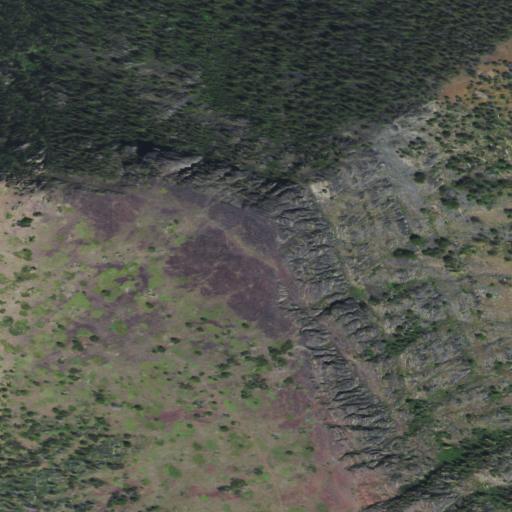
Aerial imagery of mountain in Montana named Rittel Mountain containing evergreen forest, shrub, mixed forest, and grassland